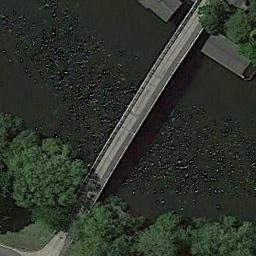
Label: bridge